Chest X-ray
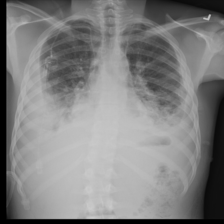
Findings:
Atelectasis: negative
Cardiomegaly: negative
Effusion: negative
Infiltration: negative
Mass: negative
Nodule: negative
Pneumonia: negative
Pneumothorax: negative
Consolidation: negative
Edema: negative
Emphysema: negative
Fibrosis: negative
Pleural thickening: positive
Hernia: negative